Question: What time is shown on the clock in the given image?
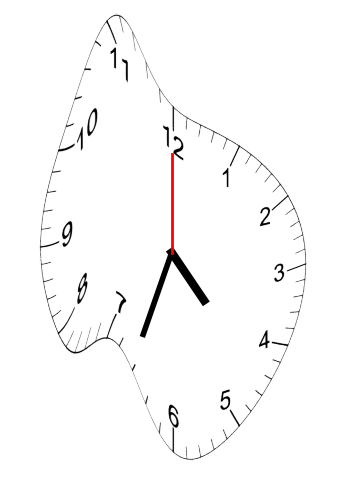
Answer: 04:33:00